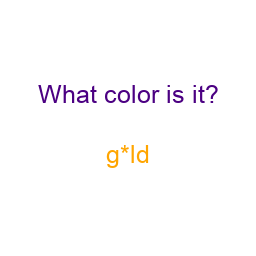
Color: orange
Color name shown: gold
Background color: white
Question text color: indigo